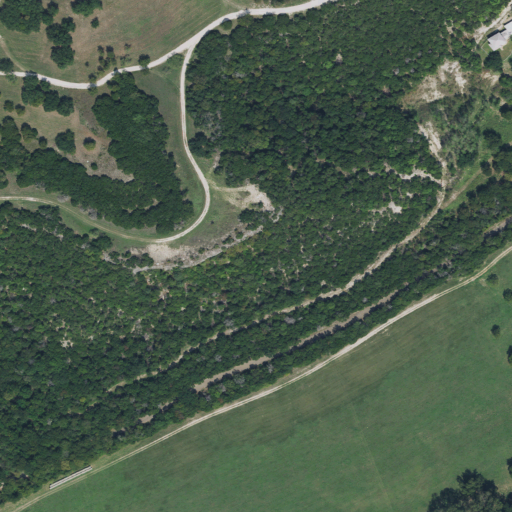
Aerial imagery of cliff(s) in Texas named Bluff Mills containing evergreen forest, grassland, open development, pasture, low intensity development, woody wetlands, shrub, and deciduous forest